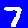
Digit: 7